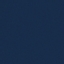
Land use / land cover class: SeaLake